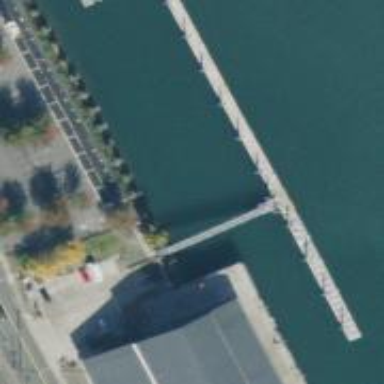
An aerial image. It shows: Pier located along footway.